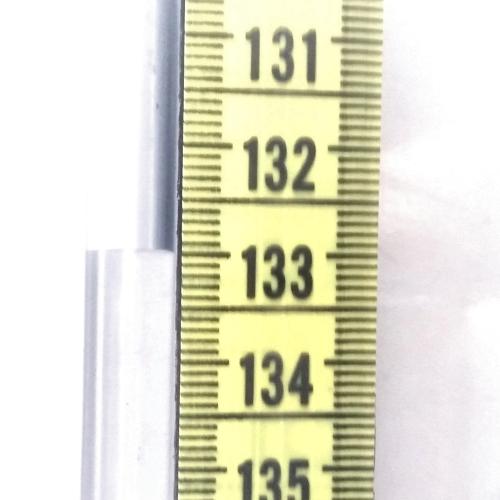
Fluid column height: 133.0 cm